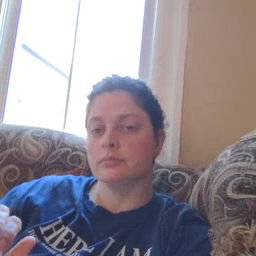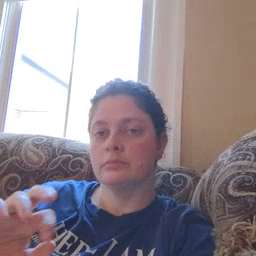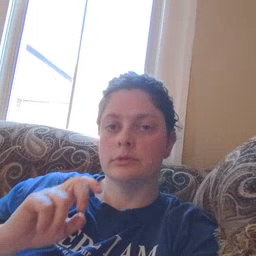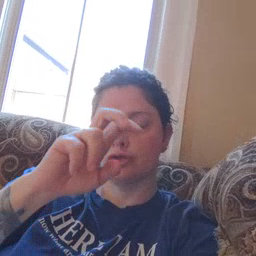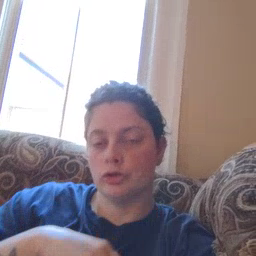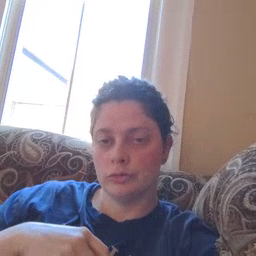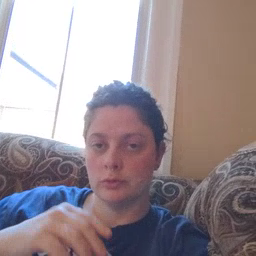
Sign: stairs